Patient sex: M
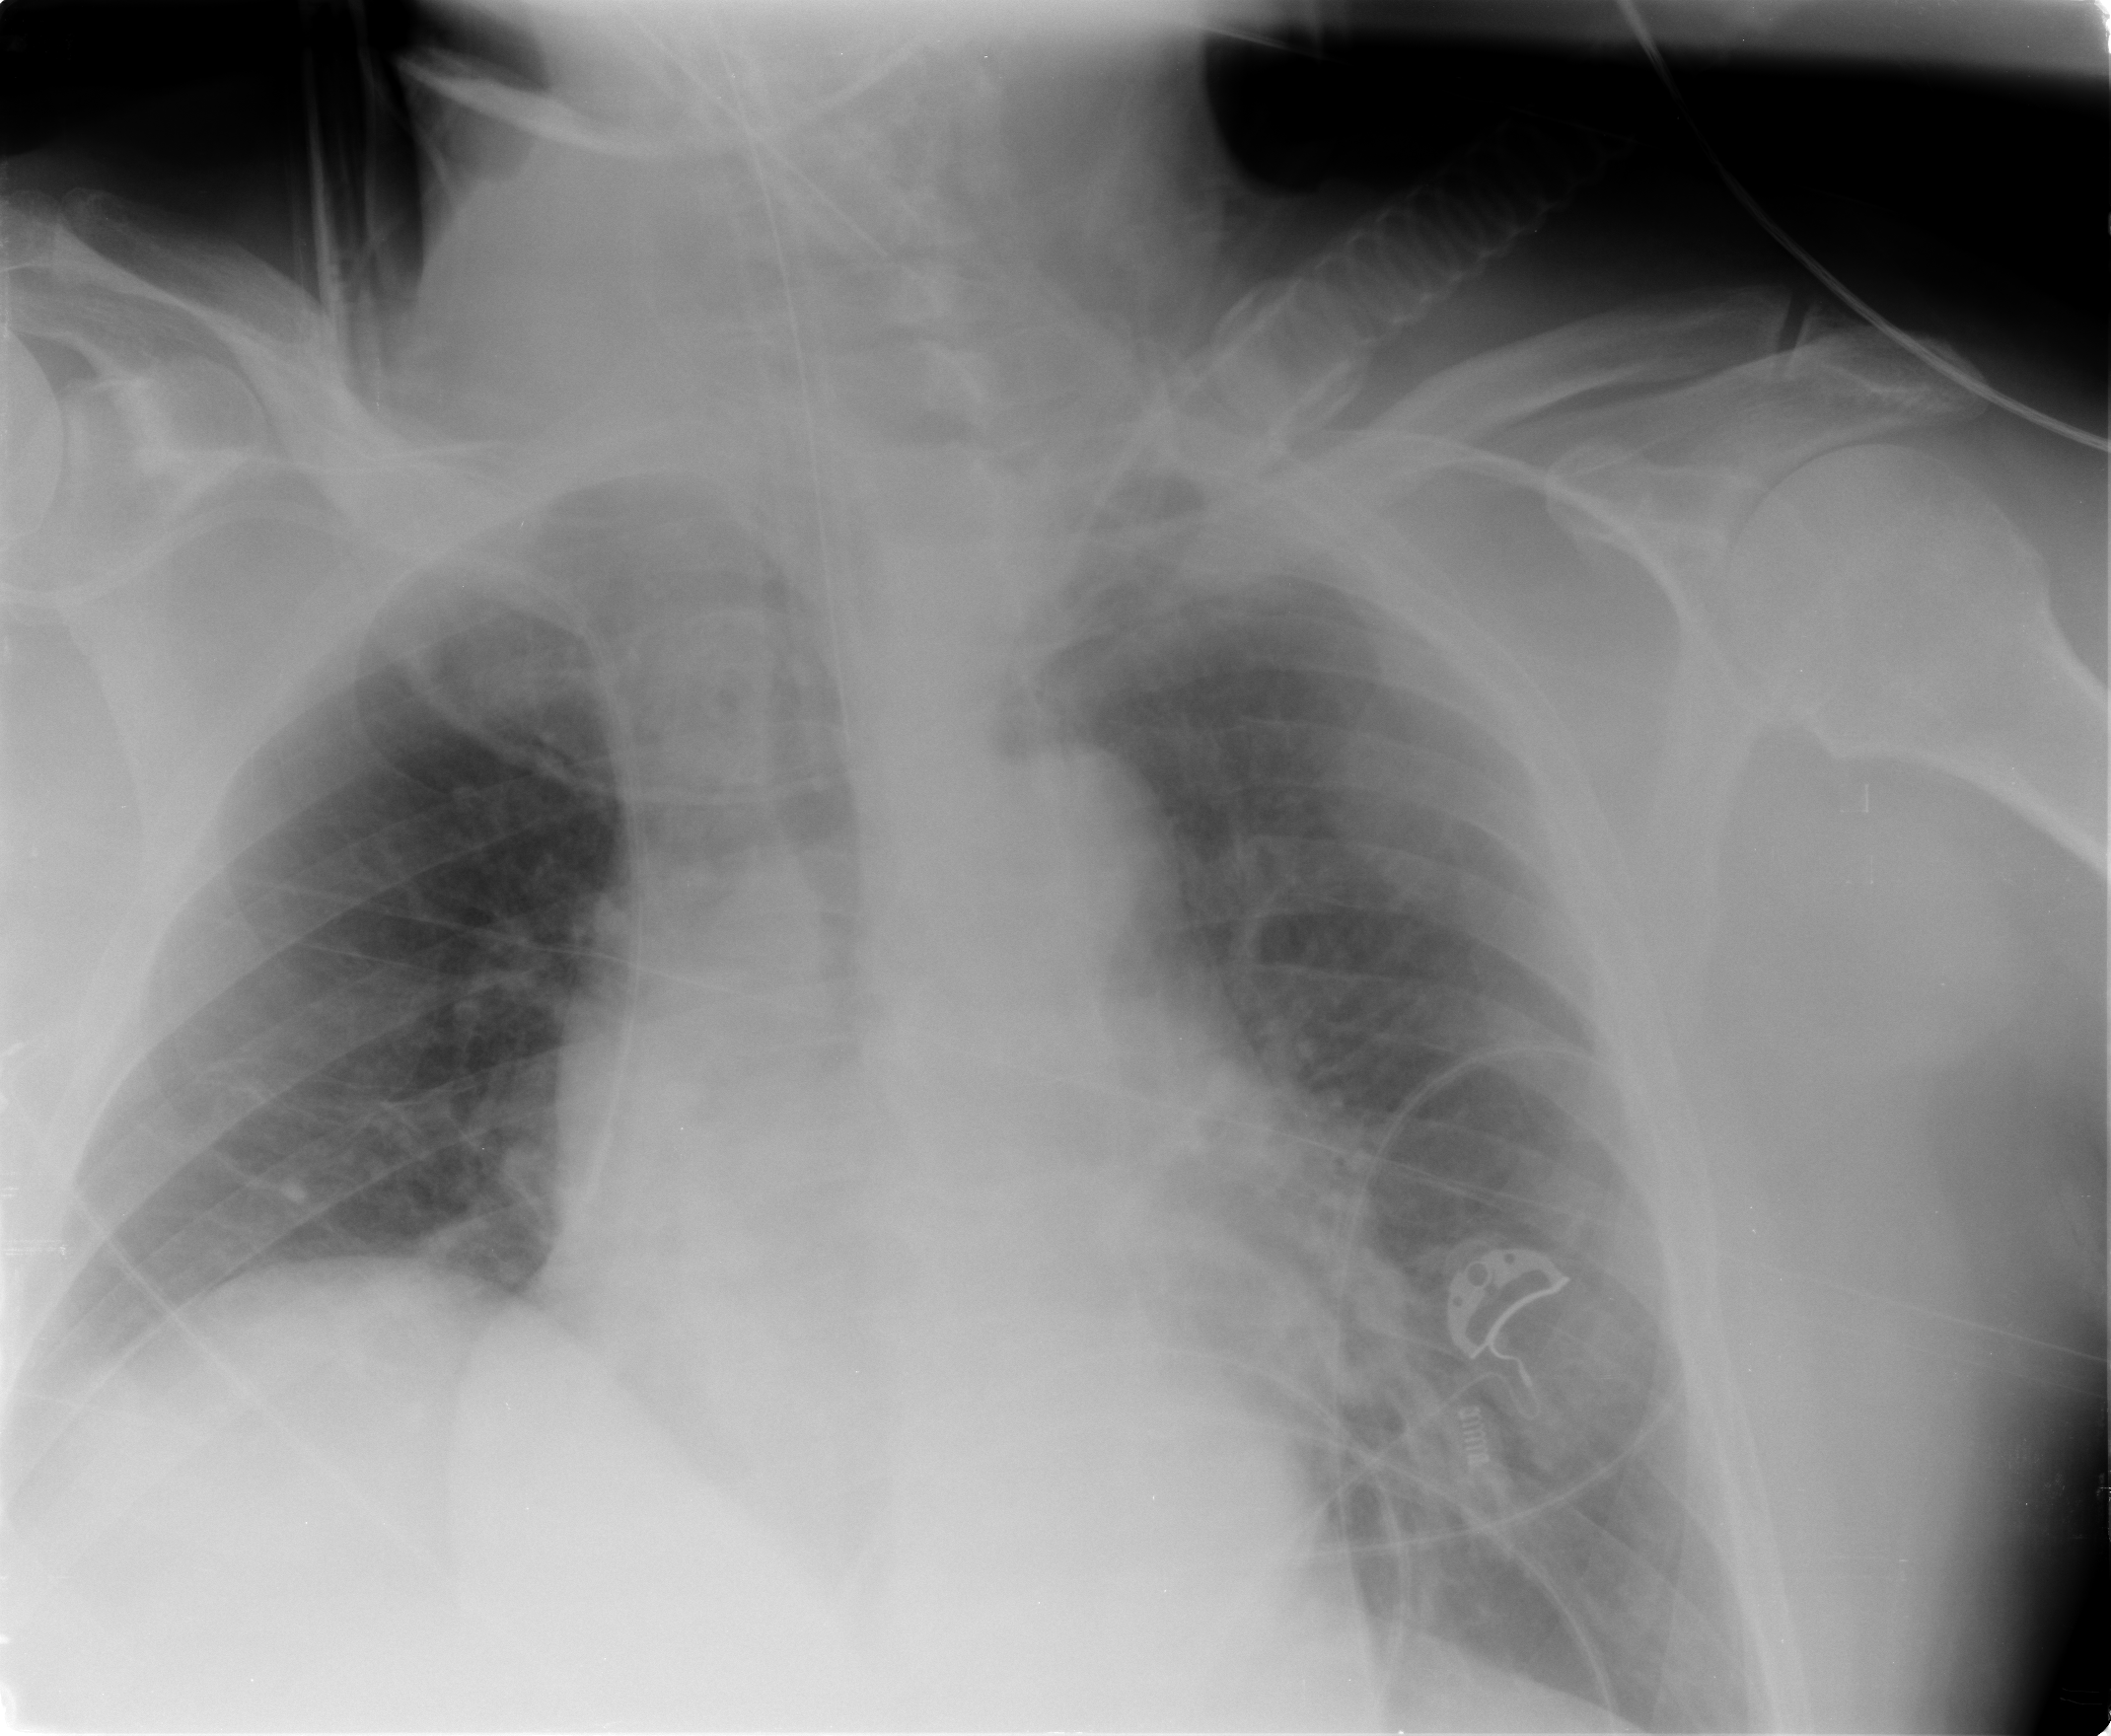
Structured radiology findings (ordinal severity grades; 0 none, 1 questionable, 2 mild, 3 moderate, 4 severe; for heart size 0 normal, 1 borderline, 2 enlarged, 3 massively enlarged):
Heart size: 1
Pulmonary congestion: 1
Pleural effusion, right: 1
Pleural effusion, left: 0
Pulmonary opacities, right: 0
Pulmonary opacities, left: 2
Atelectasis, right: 2
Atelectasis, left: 2